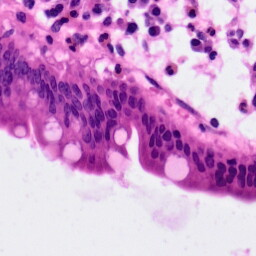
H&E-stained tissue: Pancreatic